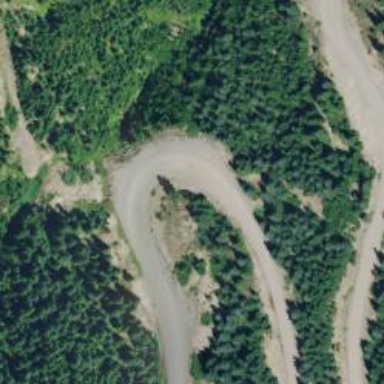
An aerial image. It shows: Unclassified road leading to backcountry Nordic skiing trail.